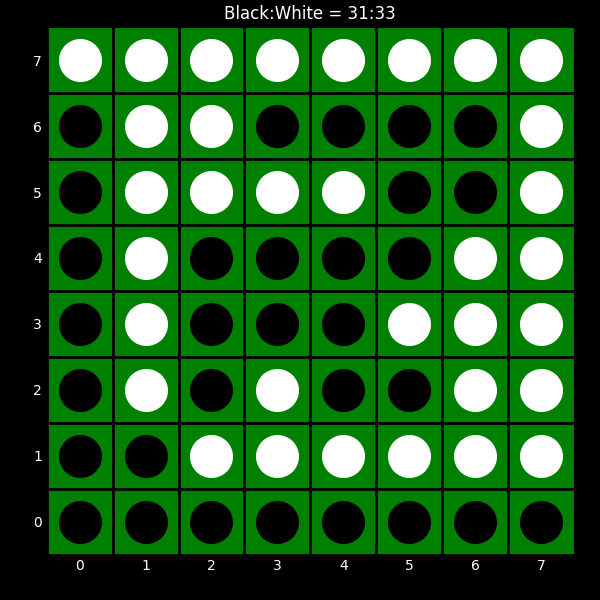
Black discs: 31
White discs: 33